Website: apple
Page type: customer-info-address
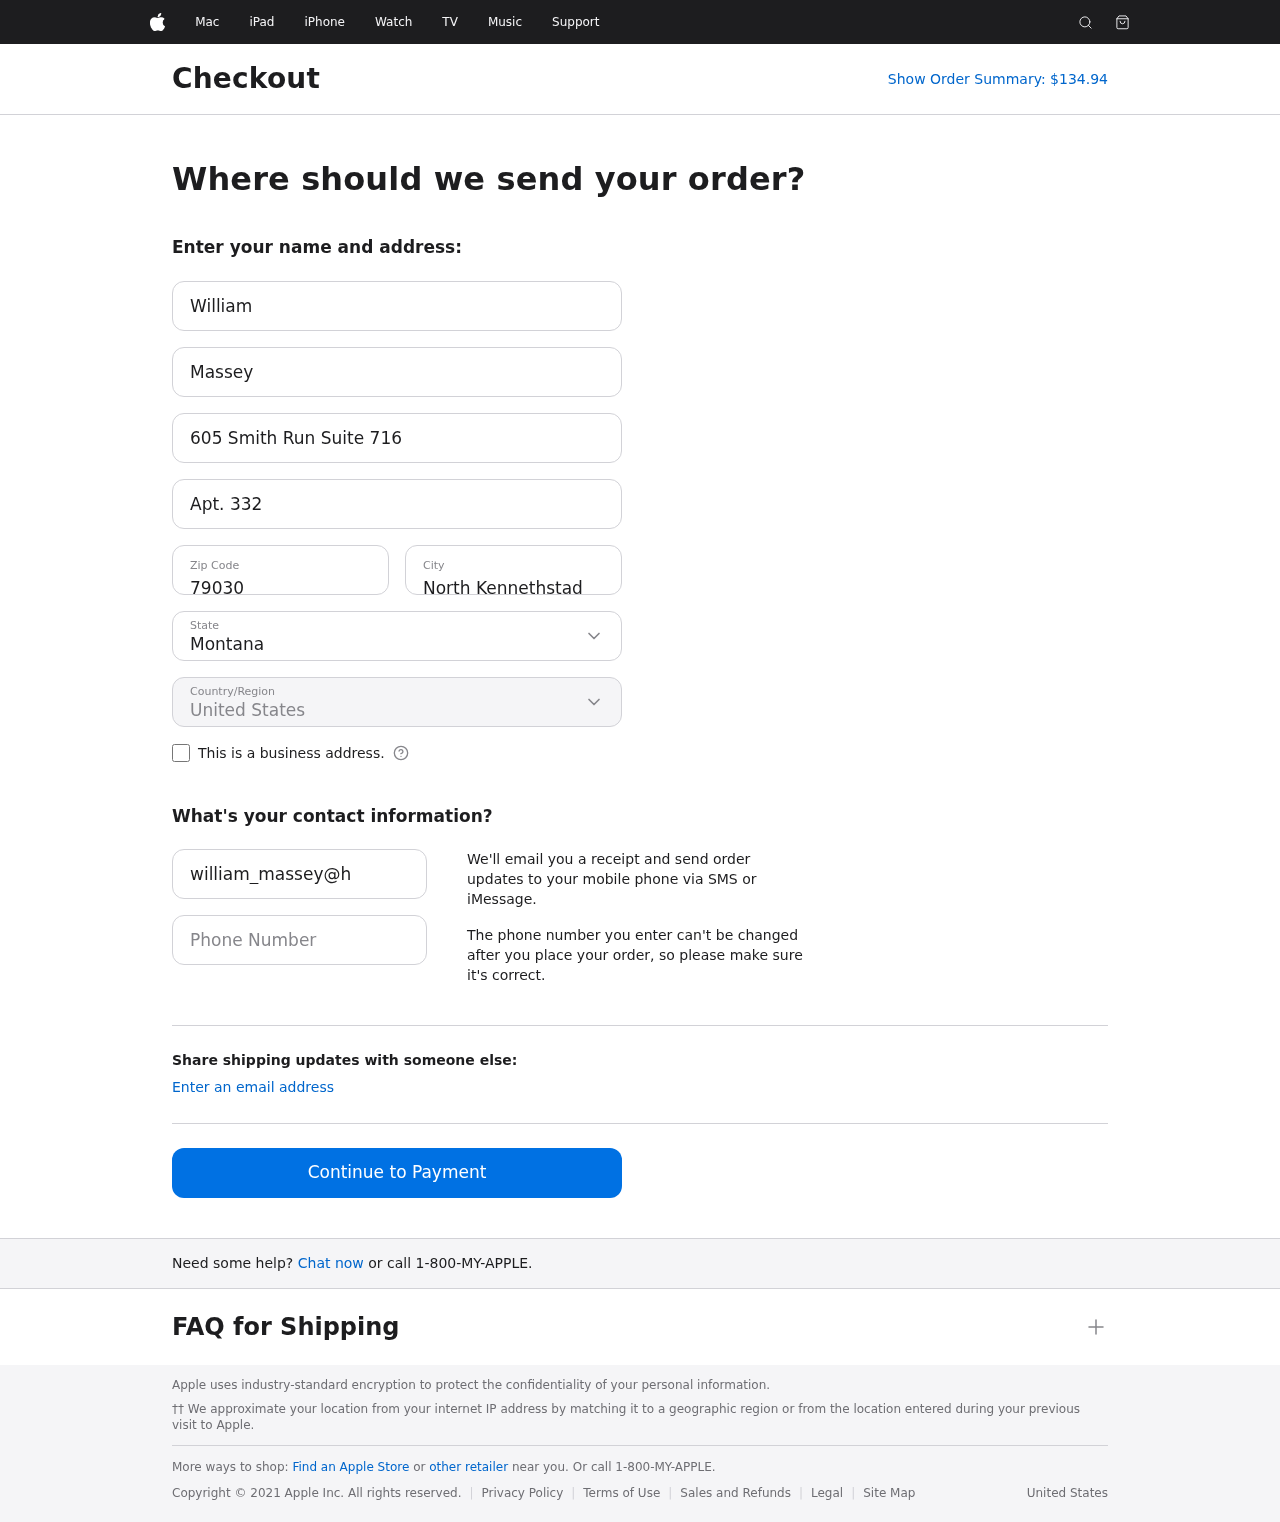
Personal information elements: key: PII_CITY
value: North Kennethstad
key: PII_COUNTRY
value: United States
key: PII_EMAIL
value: william_massey@hotmail.com
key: PII_FIRSTNAME
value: William
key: PII_LASTNAME
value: Massey
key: PII_PHONE
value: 8872262458
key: PII_POSTCODE
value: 79030
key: PII_STATE
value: Montana
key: PII_STREET
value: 605 Smith Run Suite 716
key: PII_STREET2
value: Apt. 332
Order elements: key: ORDER_TOTAL
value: Show Order Summary: $134.94